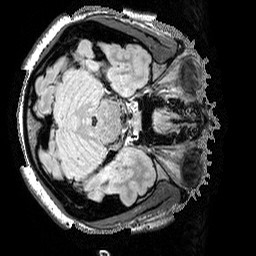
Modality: FLAIR
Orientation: axial
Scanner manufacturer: siemens
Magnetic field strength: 3 T
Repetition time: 5 s
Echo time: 0.391 s